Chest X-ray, AP view. Patient: 45 years old, sex F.
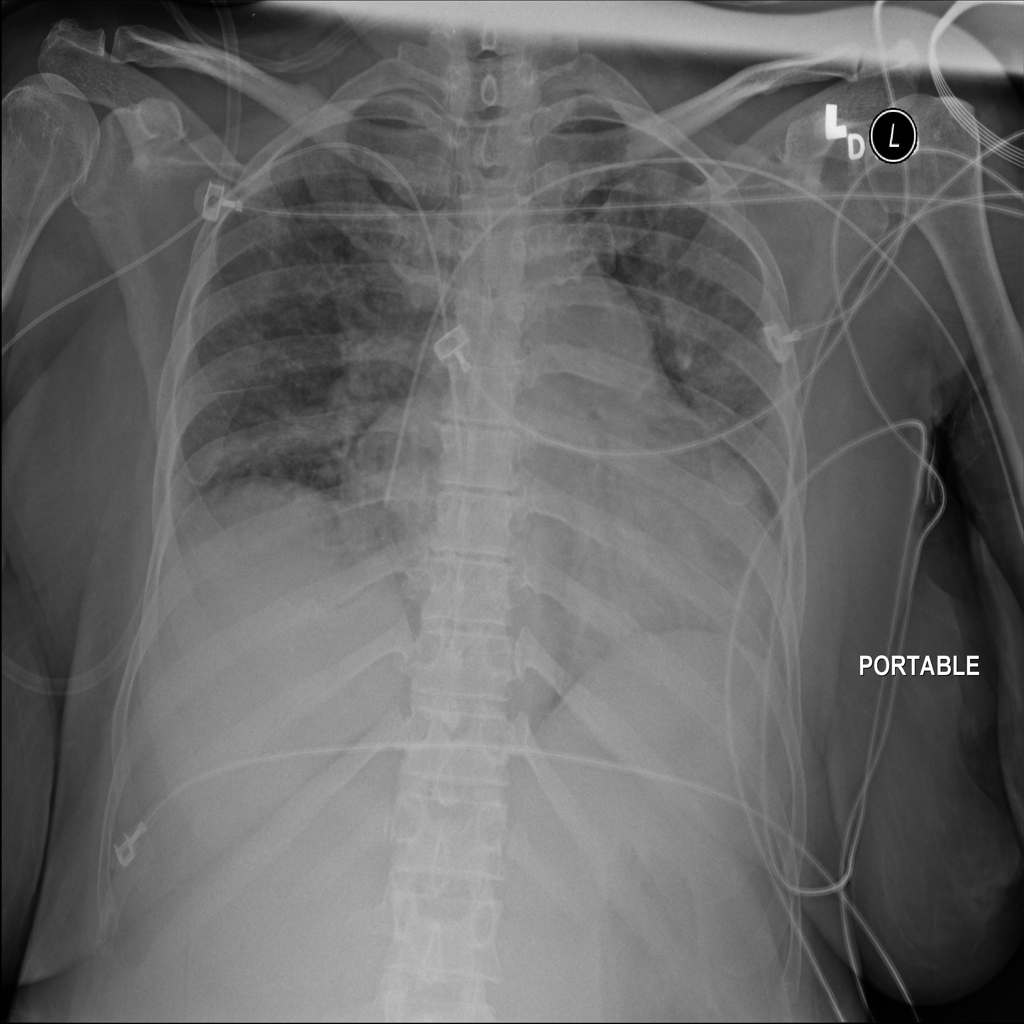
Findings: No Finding